Question: I have a big Dart project with a compilation time longer than the 30s allowed by WebStorm. Is there any way to extend allowed calculation time?

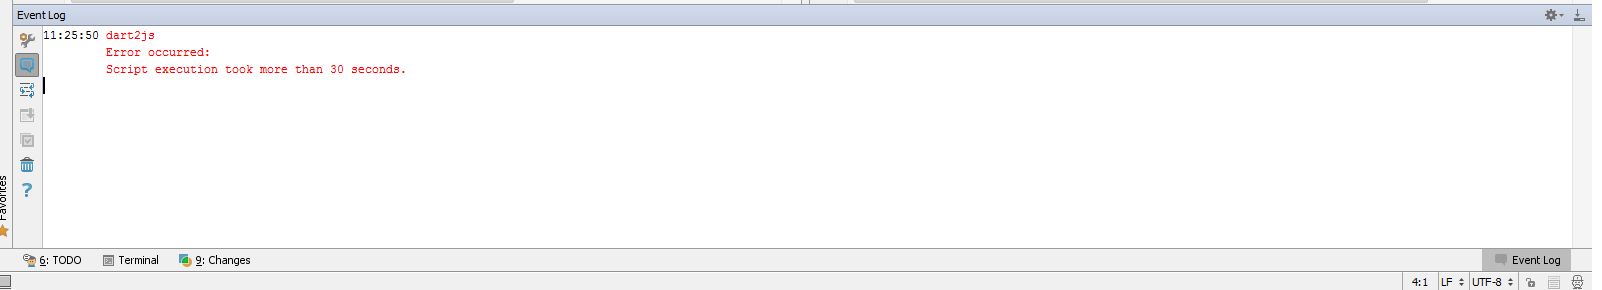
Answer: This 30s timeout comes from the dart2js tool, not from the IDE.
By the way AFAIK direct dart2js usage is not a recommended workflow. Dart2js option is removed from Dart Editor context menu and will be removed from WebStorm as well. Instead you should use <URL>. In WebStorm 'pub build' option is available in context menu of the pubspec.yaml file and also in the editor with pubspec.yaml file open.